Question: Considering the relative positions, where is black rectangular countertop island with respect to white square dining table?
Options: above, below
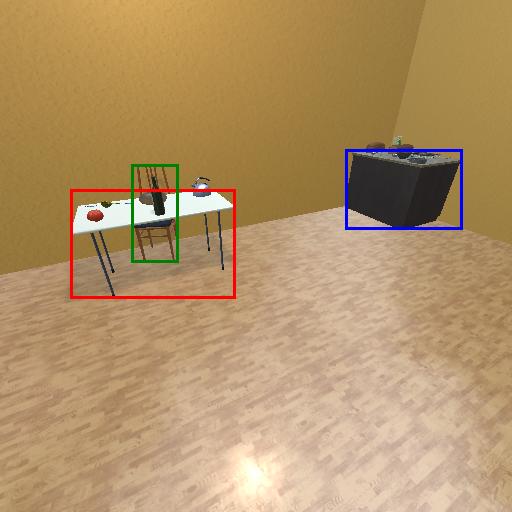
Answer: above